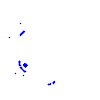
Particle: proton